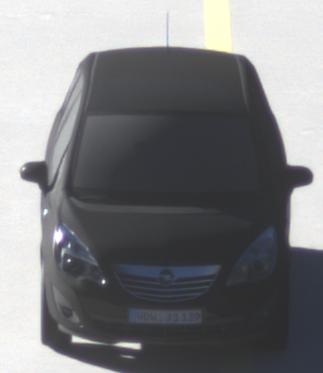
Make: Opel
Model: Meriva 1.4
Detailed model: Meriva (B)
Model produced from: 2010/05
Model produced until: 2013/11
Doors: 5
Color: black
Road condition: dry road
Daytime: sunrise or sunset
Contrast: medium contrast